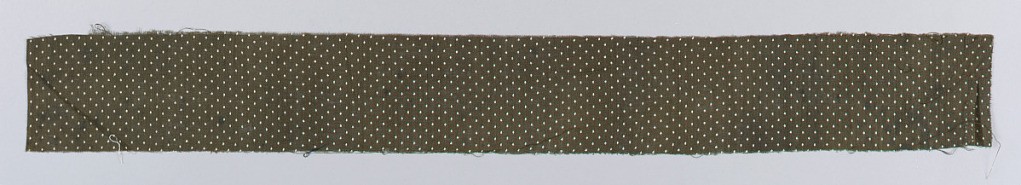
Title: Fragment
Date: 1870–80
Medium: cotton Technique: printed on plain weave
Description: White pin dots on a dark brown ground.